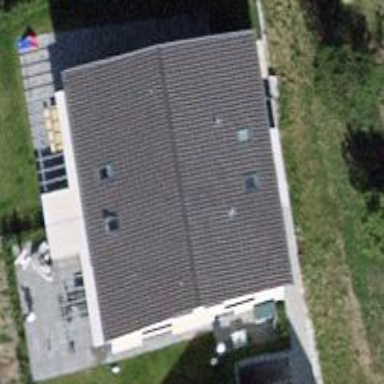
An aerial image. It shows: Small solar photovoltaic panel generator on the roof of building.